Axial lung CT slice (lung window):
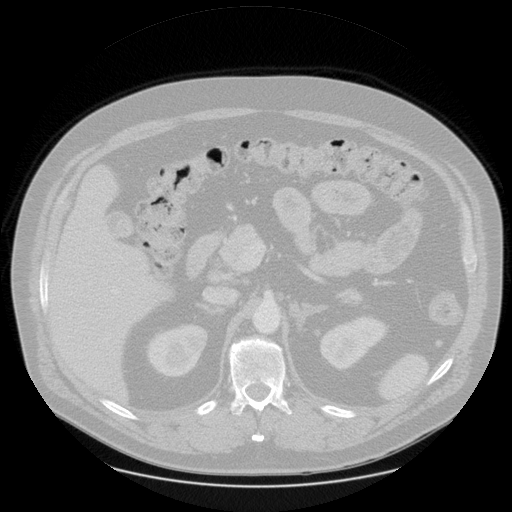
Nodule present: no